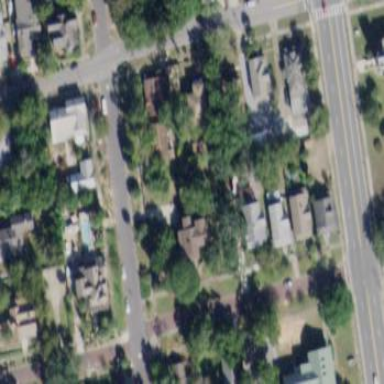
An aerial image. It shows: Single-family residential area.